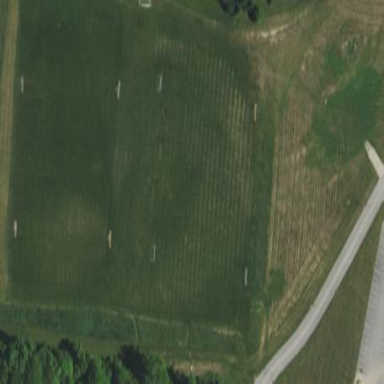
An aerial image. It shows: Soccer pitch for leisureland activities.